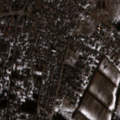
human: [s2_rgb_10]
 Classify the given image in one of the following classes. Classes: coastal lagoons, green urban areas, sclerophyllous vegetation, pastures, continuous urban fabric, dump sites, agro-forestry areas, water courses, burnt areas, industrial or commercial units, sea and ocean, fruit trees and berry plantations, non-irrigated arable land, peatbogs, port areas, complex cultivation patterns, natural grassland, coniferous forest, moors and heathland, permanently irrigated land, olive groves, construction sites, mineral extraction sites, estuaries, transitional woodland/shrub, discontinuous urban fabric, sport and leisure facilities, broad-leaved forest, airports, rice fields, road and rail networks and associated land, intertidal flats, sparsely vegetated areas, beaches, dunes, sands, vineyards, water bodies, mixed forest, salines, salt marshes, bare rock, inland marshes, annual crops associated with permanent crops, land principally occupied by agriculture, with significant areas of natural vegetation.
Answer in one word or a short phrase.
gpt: discontinuous urban fabric, road and rail networks and associated land, fruit trees and berry plantations, pastures, complex cultivation patterns